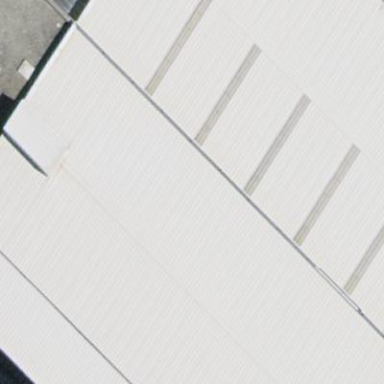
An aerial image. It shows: Industrial building.